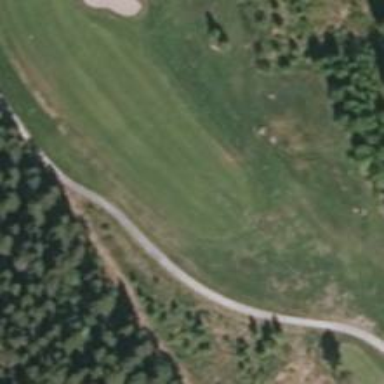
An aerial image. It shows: Footway that doubles as golf path.